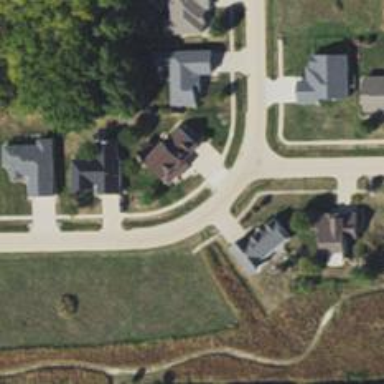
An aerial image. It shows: Simple path that serves as footway.